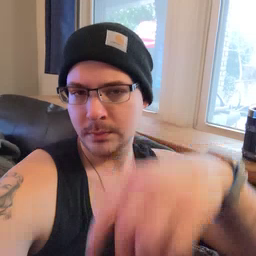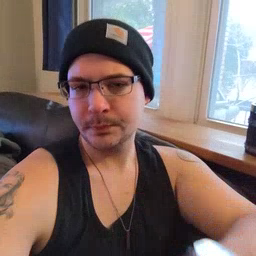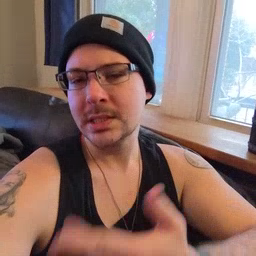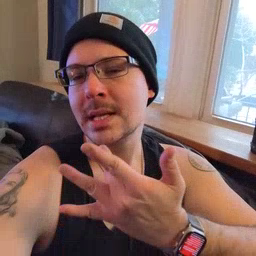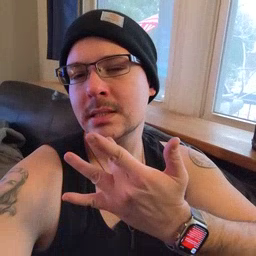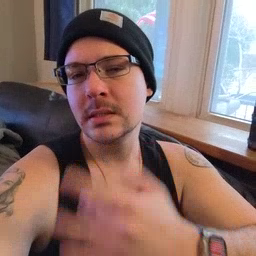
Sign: taste